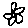
Label: flower